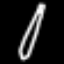
Label: pencil